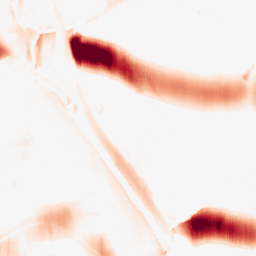
Category: morphological
Decomposition family: morphological_ellipse
Decomposition parameters: operation: opening
width: 50
height: 5
Upsampling method: cubic_catmull_rom
Upsampling parameters: scale: 8
Upsampling scale: 8